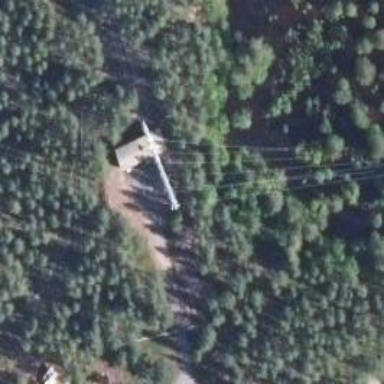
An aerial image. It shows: Man-made mast used for communication purposes.